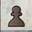
Piece: bP